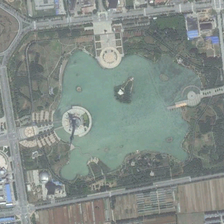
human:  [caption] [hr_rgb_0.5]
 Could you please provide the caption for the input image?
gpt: many buildings are around a park with many green plants and a large pond .

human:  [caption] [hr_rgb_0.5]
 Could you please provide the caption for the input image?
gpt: many buildings are around a park with many green plants and a large pond .

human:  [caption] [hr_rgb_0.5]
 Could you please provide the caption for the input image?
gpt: many buildings are around a park with many green plants and a large pond .

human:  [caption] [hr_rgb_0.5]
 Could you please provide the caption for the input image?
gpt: many buildings are around a park with many green plants and a large pond .

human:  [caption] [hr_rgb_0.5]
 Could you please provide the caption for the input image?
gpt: many buildings are around a park with many green plants and a large pond .